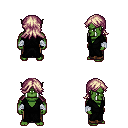
a pixel art fantasy rpg character, male body template, orc, green skin, gray robe, robe skirt, white blonde loose hair, white cloth bandages, four views (front, back, left, right), 2x2 character sprite sheet, small pixel art, hard edges, no anti-aliasing